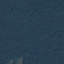
Land use / land cover: Forest